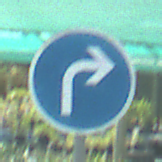
Verkehrszeichen: VorgeschriebeneFahrtrichtungRechts
Umgebung: Roofed, Special
Tageszeit: MorningAfternoon
Wetter: PartlyCloudy
Licht: Natural
Jahreszeit: NotSpecified
Kontrast: MediumContrast